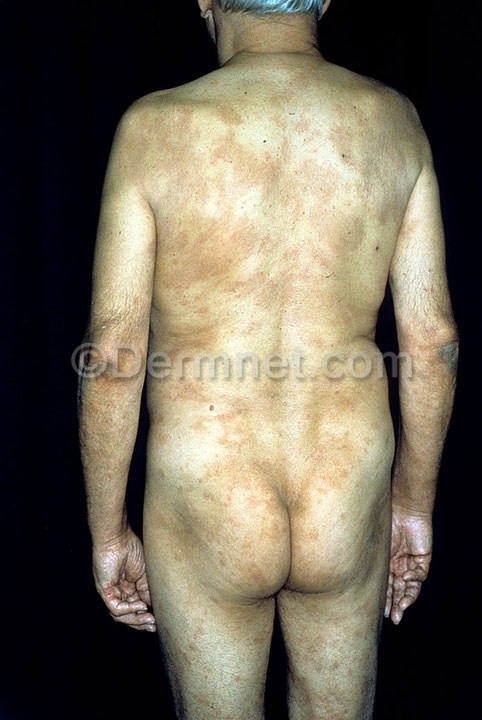
Disease: Actinic Keratosis Basal Cell Carcinoma and other Malignant Lesions